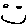
Label: smiley face